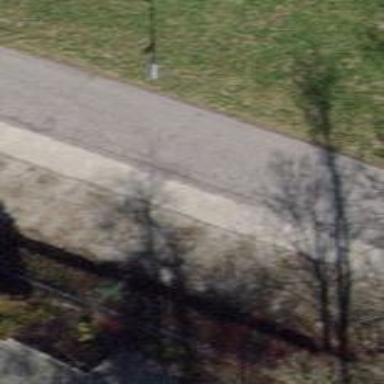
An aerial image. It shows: Parking area with grass paver surface.